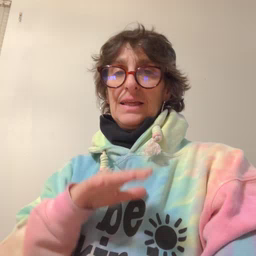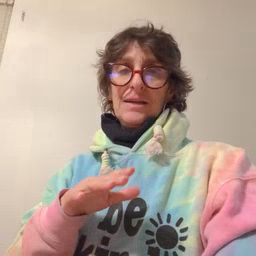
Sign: see